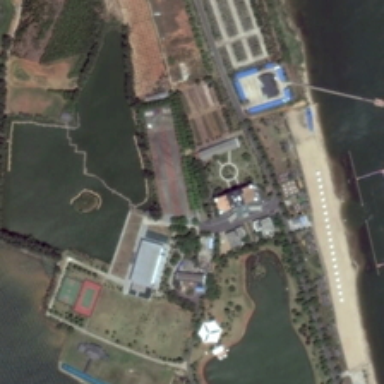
Many green trees and some buildings with a playground are in a resort semi-surrounded by water .